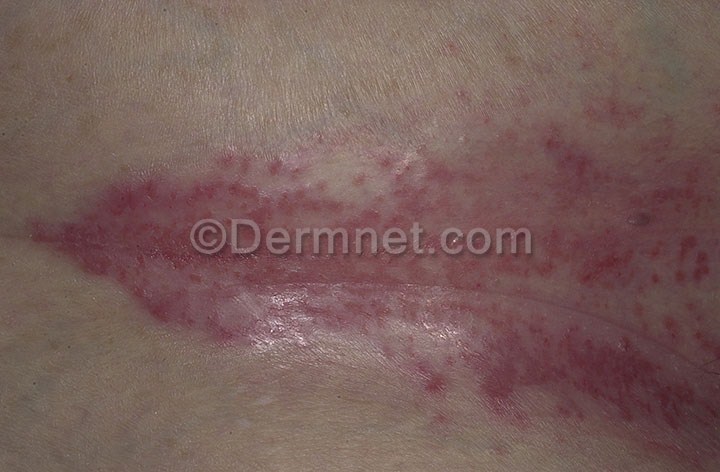
Disease: Tinea Ringworm Candidiasis and other Fungal Infections